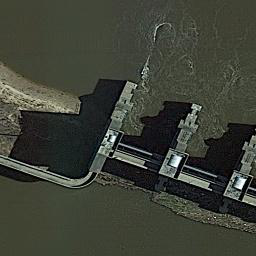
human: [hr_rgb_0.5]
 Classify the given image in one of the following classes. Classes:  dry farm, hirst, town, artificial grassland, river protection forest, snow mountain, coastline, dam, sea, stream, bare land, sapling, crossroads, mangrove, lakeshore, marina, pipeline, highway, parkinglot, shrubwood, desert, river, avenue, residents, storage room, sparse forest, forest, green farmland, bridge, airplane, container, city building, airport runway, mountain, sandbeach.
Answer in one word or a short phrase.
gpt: dam